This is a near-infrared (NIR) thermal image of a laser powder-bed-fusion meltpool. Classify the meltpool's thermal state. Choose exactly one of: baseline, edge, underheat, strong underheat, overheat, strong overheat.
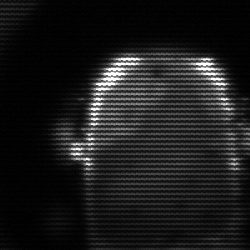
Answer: baseline